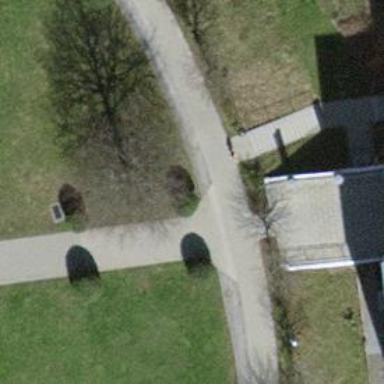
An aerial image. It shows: Set of steps on the road.